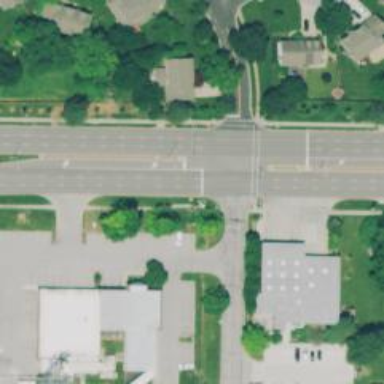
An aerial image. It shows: Solid stop line on the road.